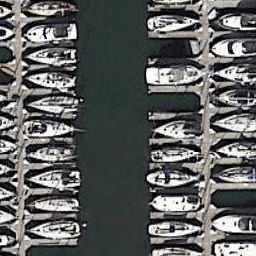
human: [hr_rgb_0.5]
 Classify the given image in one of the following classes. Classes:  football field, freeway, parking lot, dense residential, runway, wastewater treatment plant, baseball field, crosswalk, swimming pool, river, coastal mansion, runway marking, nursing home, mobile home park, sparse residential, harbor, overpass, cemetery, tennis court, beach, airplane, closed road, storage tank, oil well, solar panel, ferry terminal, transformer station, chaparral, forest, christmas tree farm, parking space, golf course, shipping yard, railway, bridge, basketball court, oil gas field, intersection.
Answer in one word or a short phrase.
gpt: harbor